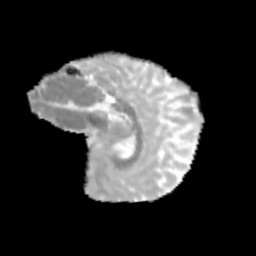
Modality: MD
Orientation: sagittal
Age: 11
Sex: female
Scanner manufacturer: siemens
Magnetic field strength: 3 T
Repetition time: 3.8 s
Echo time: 0.07 s